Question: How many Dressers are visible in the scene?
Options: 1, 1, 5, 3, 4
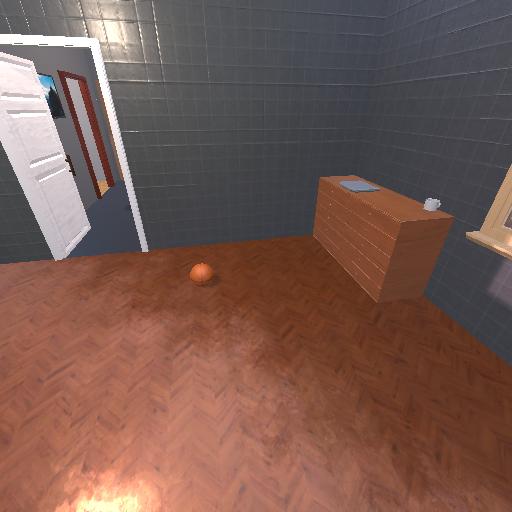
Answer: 1